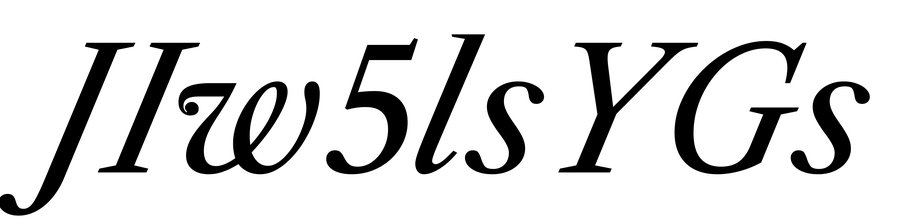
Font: LibreCaslonText-Italic_Italic